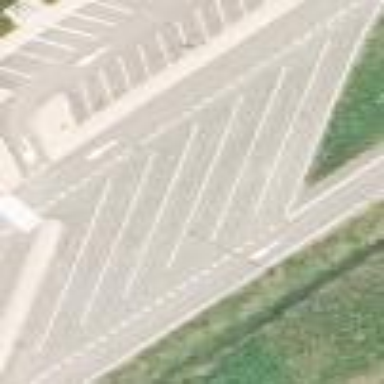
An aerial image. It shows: Parking area with asphalt surface.